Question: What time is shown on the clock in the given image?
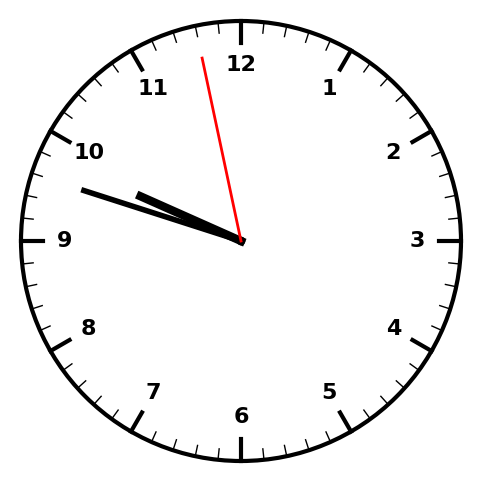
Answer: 09:47:58